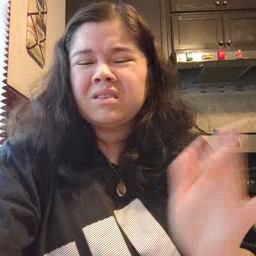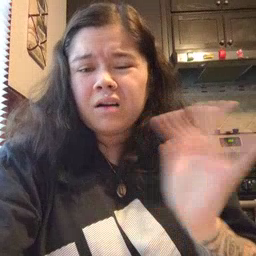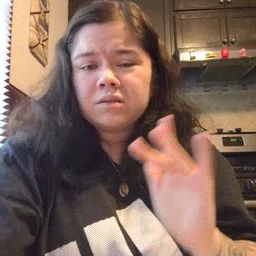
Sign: yucky